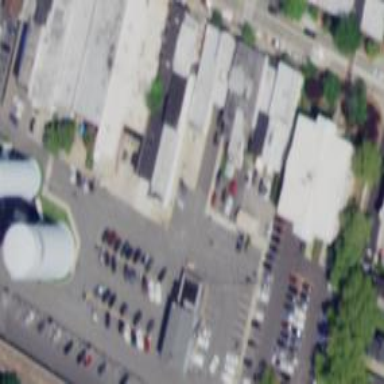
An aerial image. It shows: Parking area with surface.